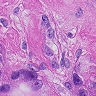
Metastatic tissue present: yes